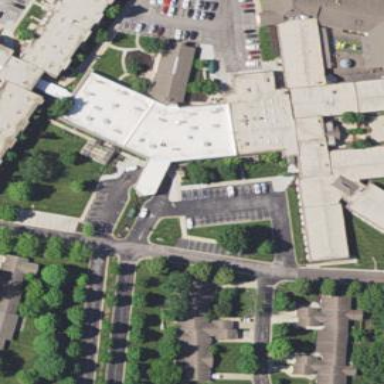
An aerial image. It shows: Nursing home building.